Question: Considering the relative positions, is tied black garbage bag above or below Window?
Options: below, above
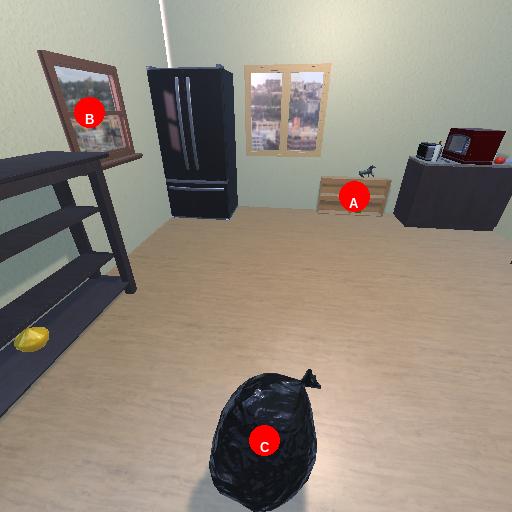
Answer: below